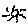
Label: sun